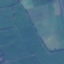
Land use / land cover class: Pasture